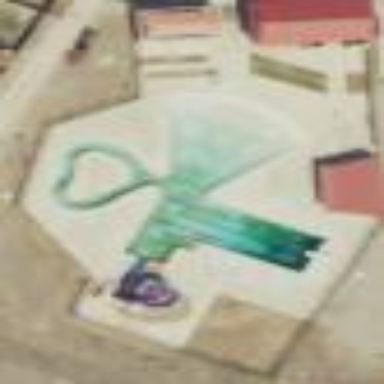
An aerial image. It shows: Swimming pool within leisure land area designed for swimming activities.